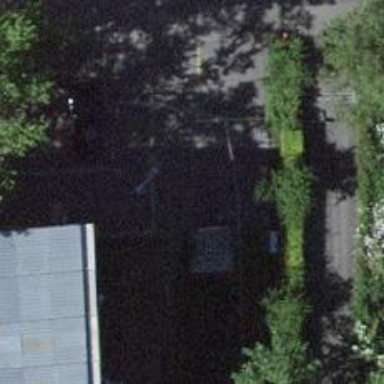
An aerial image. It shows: Bicycle parking area with wall loops.